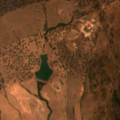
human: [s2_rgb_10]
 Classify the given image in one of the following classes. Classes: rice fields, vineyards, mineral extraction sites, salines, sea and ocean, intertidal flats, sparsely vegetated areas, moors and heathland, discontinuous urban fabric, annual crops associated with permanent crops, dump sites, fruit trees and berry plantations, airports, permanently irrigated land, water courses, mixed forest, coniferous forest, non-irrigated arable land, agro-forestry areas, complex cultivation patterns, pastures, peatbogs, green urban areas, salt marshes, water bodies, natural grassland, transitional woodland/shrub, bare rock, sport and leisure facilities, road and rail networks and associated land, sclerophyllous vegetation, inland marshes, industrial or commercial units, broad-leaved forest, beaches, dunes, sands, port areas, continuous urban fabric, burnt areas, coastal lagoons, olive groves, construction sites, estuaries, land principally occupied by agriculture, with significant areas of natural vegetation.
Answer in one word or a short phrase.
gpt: olive groves, complex cultivation patterns, agro-forestry areas, transitional woodland/shrub